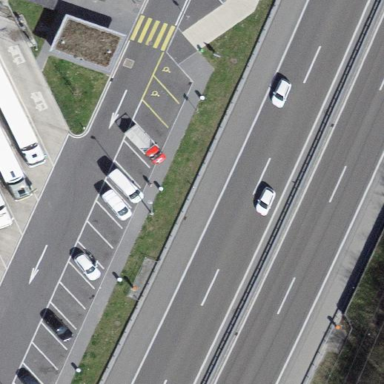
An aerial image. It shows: Parking area.